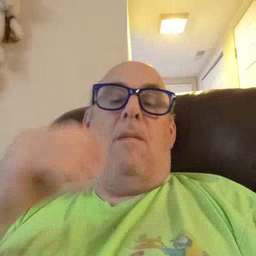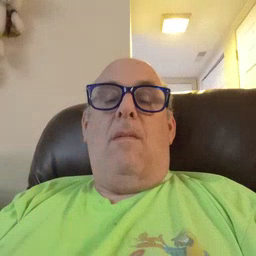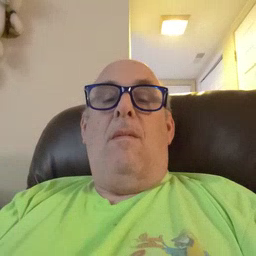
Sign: home